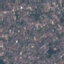
Land use / land cover: Residential